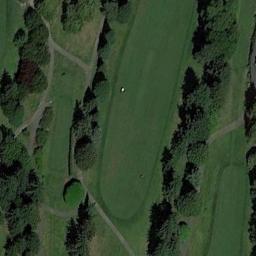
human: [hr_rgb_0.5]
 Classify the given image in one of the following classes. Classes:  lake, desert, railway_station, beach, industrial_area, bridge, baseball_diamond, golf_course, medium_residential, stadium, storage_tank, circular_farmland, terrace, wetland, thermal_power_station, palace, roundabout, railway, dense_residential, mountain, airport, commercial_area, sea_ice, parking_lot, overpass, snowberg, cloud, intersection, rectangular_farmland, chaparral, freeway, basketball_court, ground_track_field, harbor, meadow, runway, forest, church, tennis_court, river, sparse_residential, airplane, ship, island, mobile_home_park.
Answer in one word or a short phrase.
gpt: golf_course